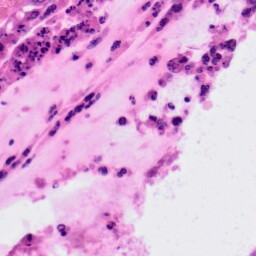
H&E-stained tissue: Colon